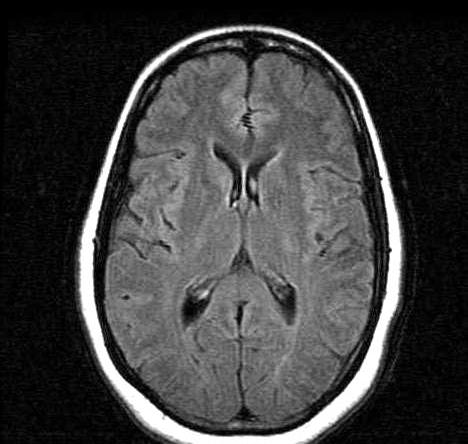
Label: notumor